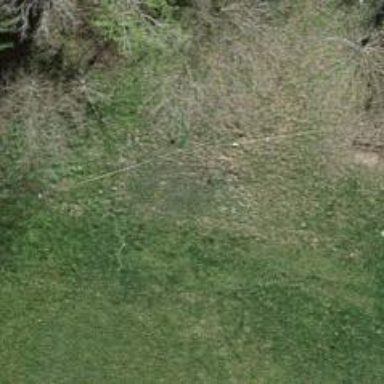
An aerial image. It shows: Grassy archery pitch designated for leisure land use.